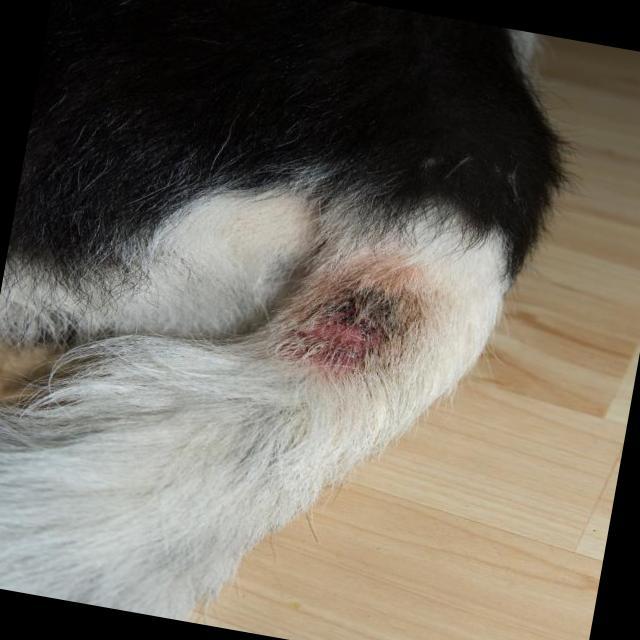
Canine dermatitis — inflammation of the skin presenting with erythema, pruritus, papules, and excoriation. May be allergic, contact, or atopic in origin.